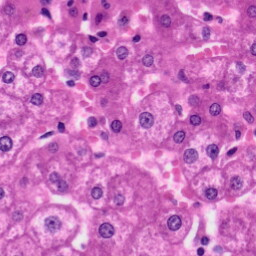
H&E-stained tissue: Liver